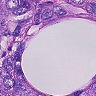
Metastatic tissue present: yes